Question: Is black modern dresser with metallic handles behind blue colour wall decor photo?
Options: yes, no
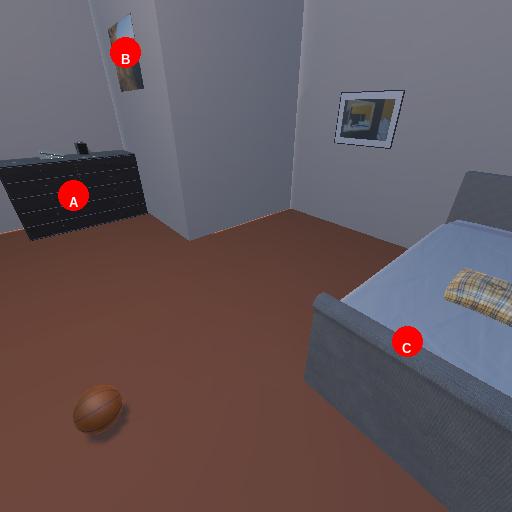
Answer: yes